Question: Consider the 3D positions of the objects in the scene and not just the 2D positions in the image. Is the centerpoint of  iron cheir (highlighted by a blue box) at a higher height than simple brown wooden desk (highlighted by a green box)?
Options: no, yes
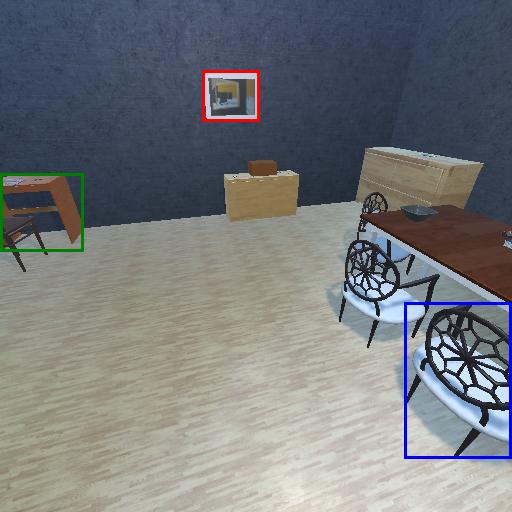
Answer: no